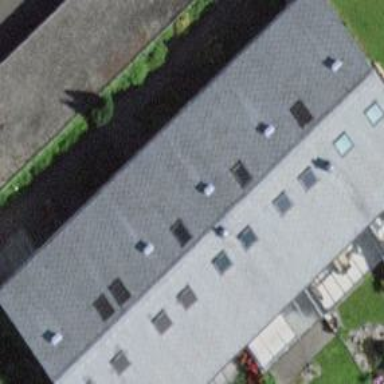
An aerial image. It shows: Terrace building.